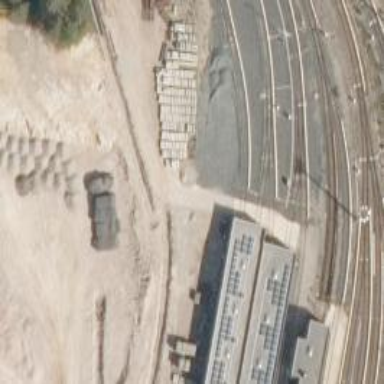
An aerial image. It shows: Electrified rail passing through service yard.